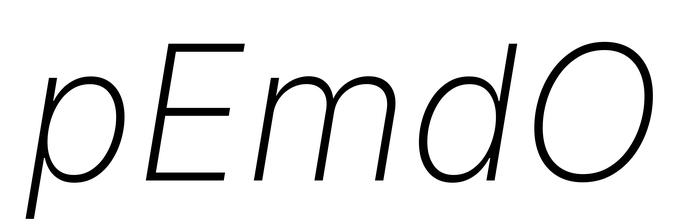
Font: Inter-Italic_ExtraLight_Italic